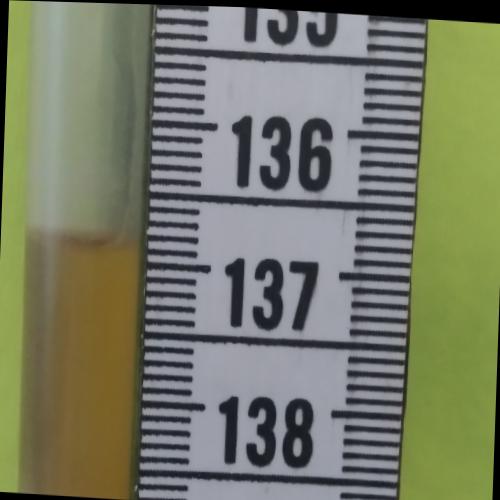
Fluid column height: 136.8 cm